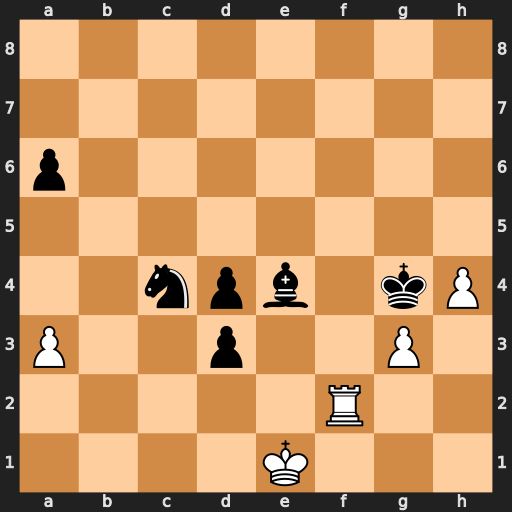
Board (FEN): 8/8/p7/8/2npb1kP/P2p2P1/5R2/4K3
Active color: w
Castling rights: -
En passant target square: -
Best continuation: Rf4+ Kxg3 Rxe4